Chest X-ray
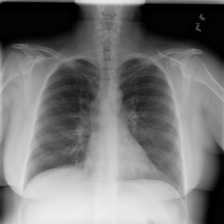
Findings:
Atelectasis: negative
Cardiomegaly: negative
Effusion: negative
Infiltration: negative
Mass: negative
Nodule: negative
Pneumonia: negative
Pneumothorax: negative
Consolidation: negative
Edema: negative
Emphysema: negative
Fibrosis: negative
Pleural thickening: negative
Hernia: negative